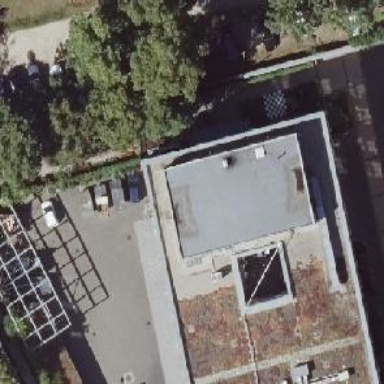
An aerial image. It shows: Part of building.